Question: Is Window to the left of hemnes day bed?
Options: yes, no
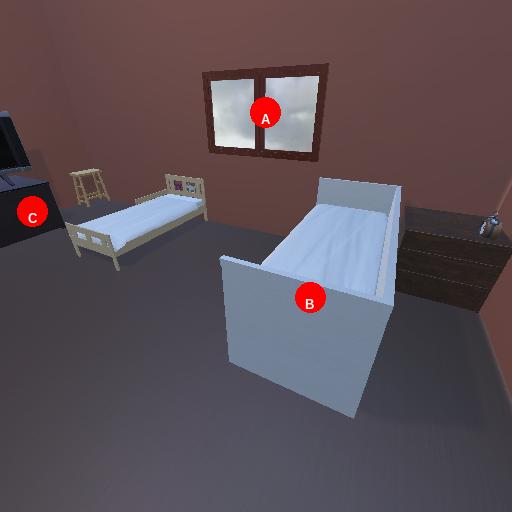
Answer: yes